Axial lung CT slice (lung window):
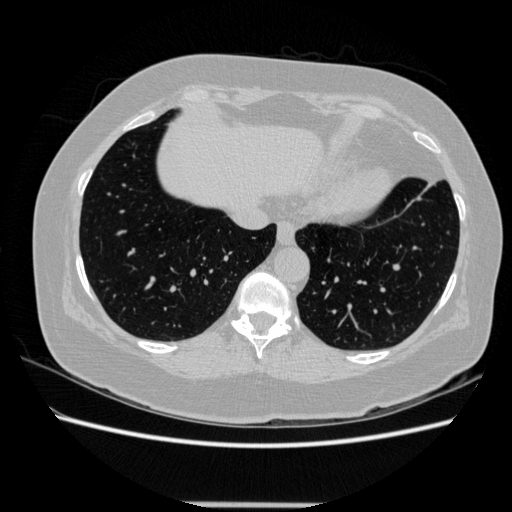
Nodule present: no